Field crop: maize
Growth stage: 2
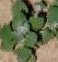
Species: chenopodium